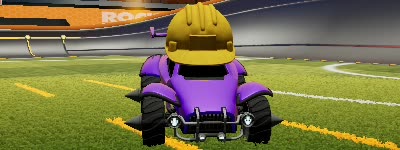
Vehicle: octane